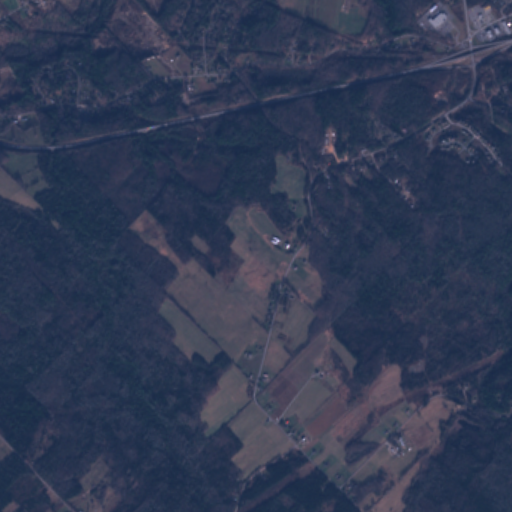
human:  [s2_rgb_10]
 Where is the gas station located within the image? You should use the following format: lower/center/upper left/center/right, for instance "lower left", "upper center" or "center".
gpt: The gas station is located in the upper right of the image.
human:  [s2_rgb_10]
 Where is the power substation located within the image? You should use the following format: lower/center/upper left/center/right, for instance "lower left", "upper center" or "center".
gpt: The power substation is located in the upper right of the image.
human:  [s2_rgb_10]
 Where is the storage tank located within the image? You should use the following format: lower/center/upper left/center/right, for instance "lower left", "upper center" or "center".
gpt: The storage tank is located in the upper right of the image.
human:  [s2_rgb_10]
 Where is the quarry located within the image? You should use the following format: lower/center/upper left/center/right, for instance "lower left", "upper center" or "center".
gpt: There is no quarry in the image.